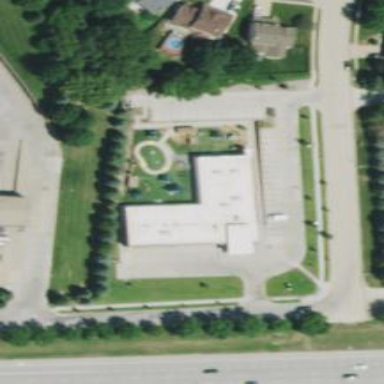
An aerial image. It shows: Kindergarten.